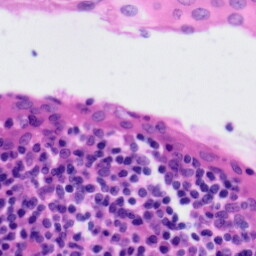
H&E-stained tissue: Tonsil